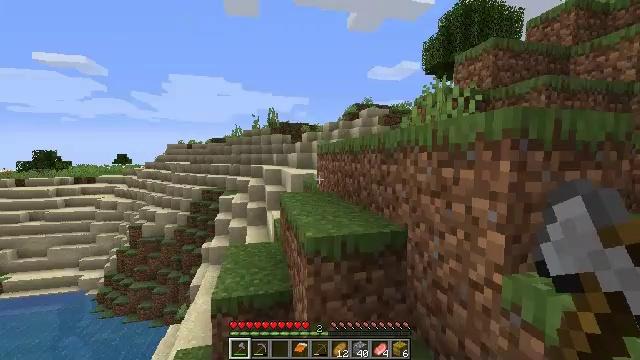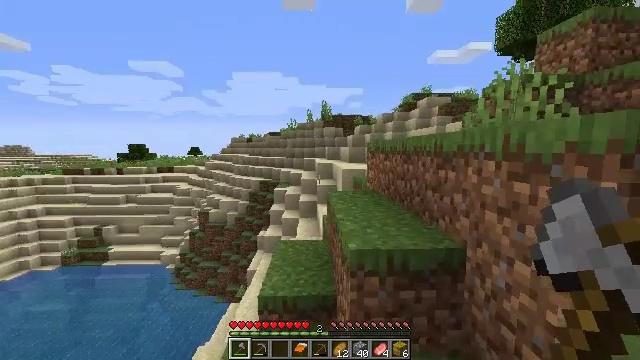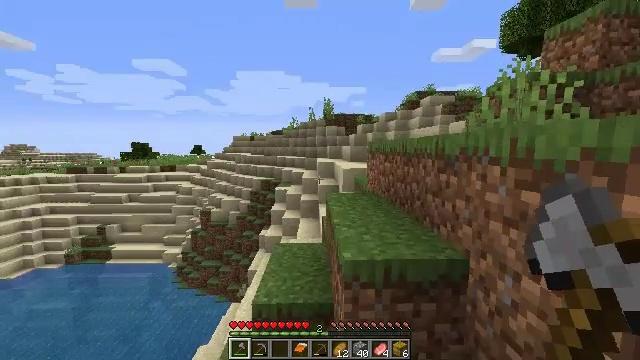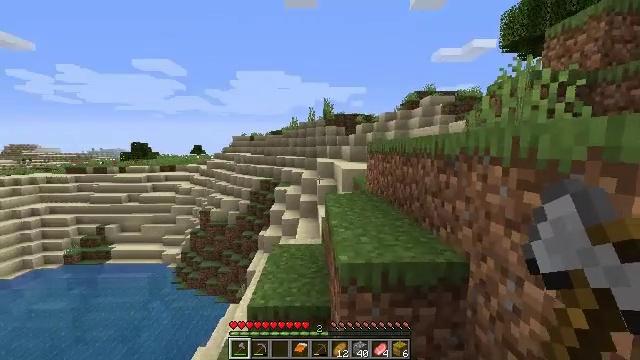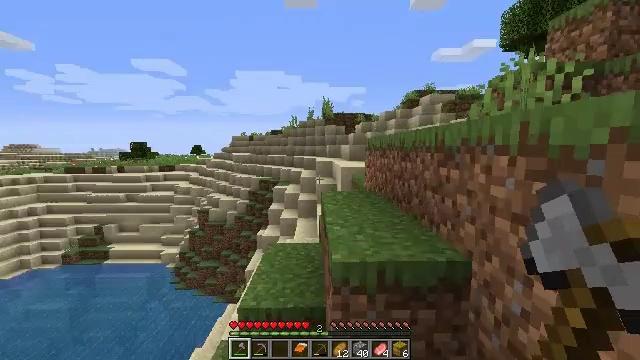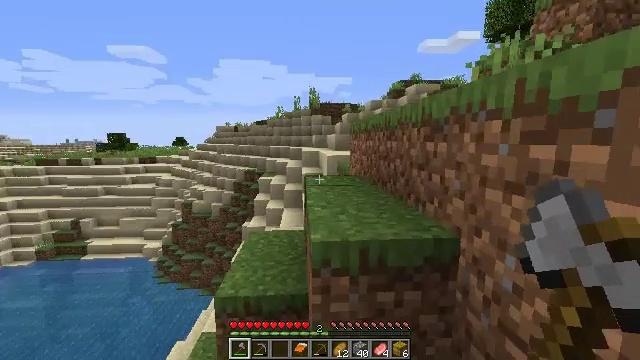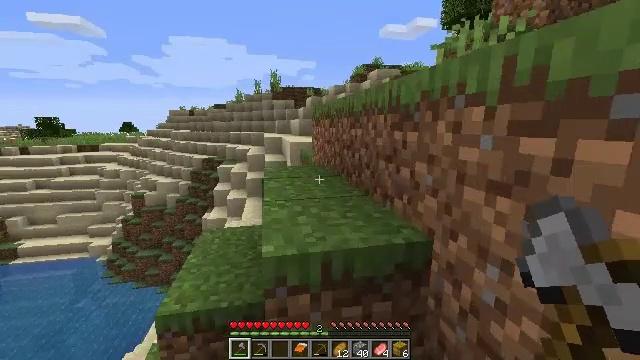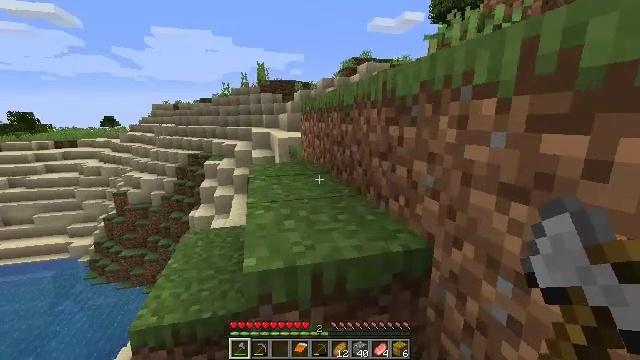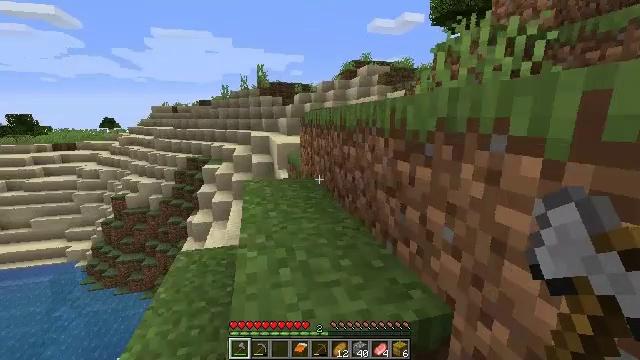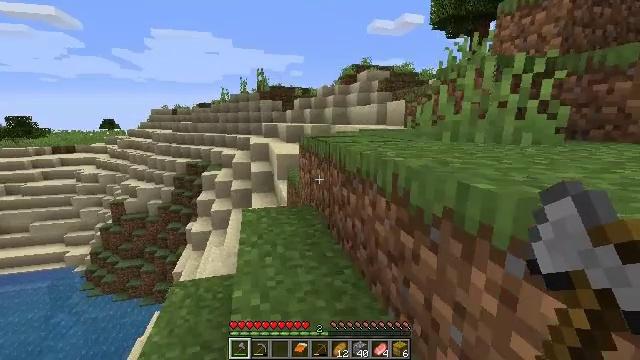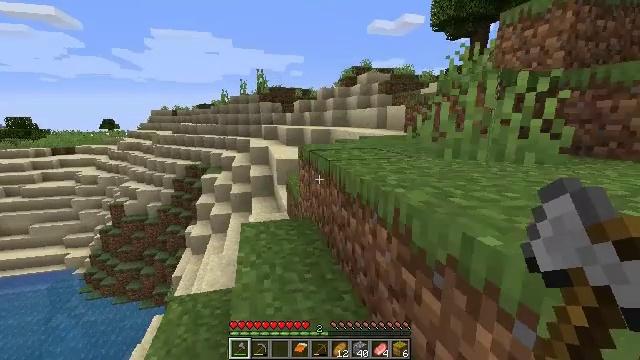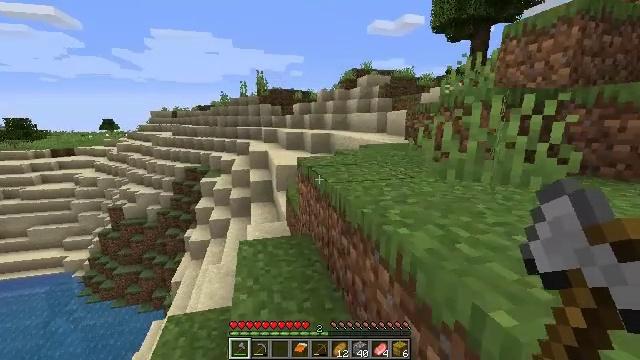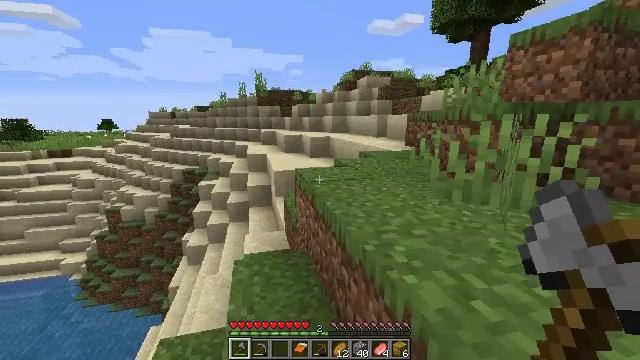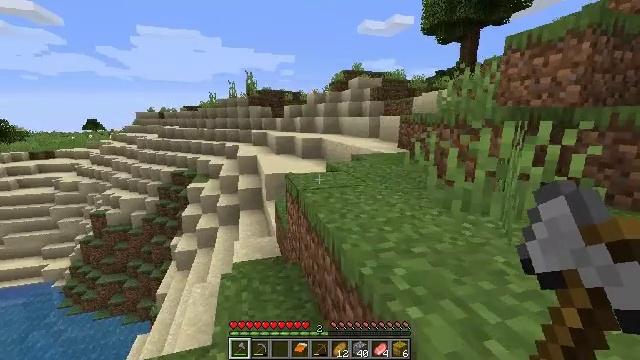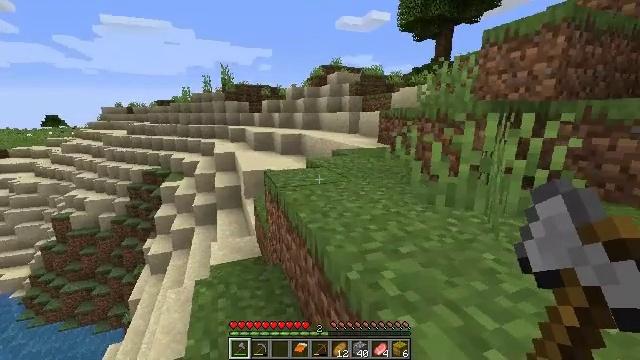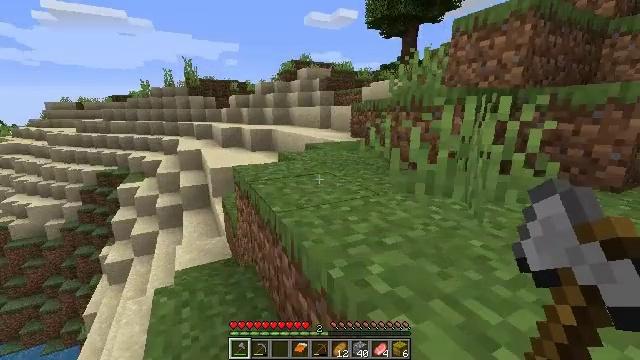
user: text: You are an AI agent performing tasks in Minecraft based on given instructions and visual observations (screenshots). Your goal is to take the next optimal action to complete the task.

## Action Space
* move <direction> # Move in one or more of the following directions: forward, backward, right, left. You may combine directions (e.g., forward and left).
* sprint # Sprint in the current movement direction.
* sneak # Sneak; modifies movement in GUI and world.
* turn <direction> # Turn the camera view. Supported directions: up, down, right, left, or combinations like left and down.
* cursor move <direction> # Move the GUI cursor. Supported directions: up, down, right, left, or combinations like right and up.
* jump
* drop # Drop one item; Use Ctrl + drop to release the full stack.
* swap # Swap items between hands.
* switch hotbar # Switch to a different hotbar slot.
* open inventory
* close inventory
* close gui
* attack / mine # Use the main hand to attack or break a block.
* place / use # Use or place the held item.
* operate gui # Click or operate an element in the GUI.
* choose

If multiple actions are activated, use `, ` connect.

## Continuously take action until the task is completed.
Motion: motion action
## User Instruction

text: Remove a grass block from the inventory.
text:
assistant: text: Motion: move forward, turn left and down
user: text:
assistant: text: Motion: move forward
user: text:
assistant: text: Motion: move forward
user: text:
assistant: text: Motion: move forward
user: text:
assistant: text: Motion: move forward, turn right and down
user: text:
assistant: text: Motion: move forward, turn right and down
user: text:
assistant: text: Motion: move forward, turn right and down
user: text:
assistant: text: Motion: move forward, jump
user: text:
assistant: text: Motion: move forward, jump
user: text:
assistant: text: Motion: move forward, jump
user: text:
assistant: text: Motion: move forward, jump
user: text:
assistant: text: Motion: move forward, jump
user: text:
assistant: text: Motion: move forward, turn right
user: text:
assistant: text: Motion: move forward, turn right
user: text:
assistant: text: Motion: move forward, turn right
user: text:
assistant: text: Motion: move forward, turn right
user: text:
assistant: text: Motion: move forward, turn right and up
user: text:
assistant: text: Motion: move forward, turn right, jump
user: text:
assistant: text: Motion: move forward, jump
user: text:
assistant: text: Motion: move forward, jump
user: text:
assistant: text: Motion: move forward, jump
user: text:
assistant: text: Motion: move forward
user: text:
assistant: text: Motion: move forward
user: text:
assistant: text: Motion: move forward
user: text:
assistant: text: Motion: move forward
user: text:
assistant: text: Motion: no_op
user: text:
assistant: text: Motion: no_op
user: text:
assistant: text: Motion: no_op
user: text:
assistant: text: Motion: move forward
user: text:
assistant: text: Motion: move forward